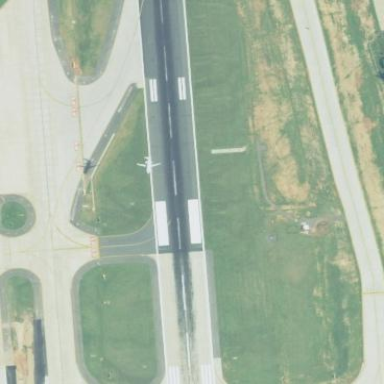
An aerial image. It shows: Concrete taxiway area at the airport.